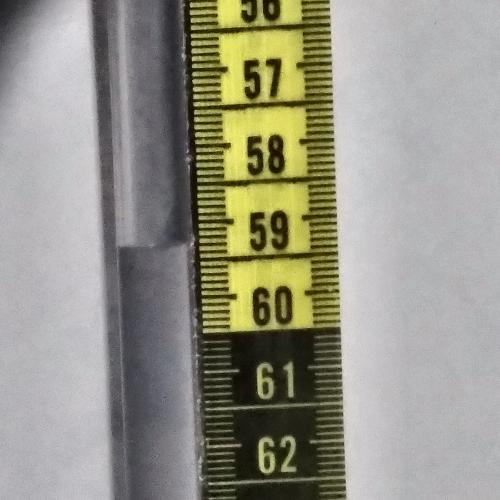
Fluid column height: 59.3 cm